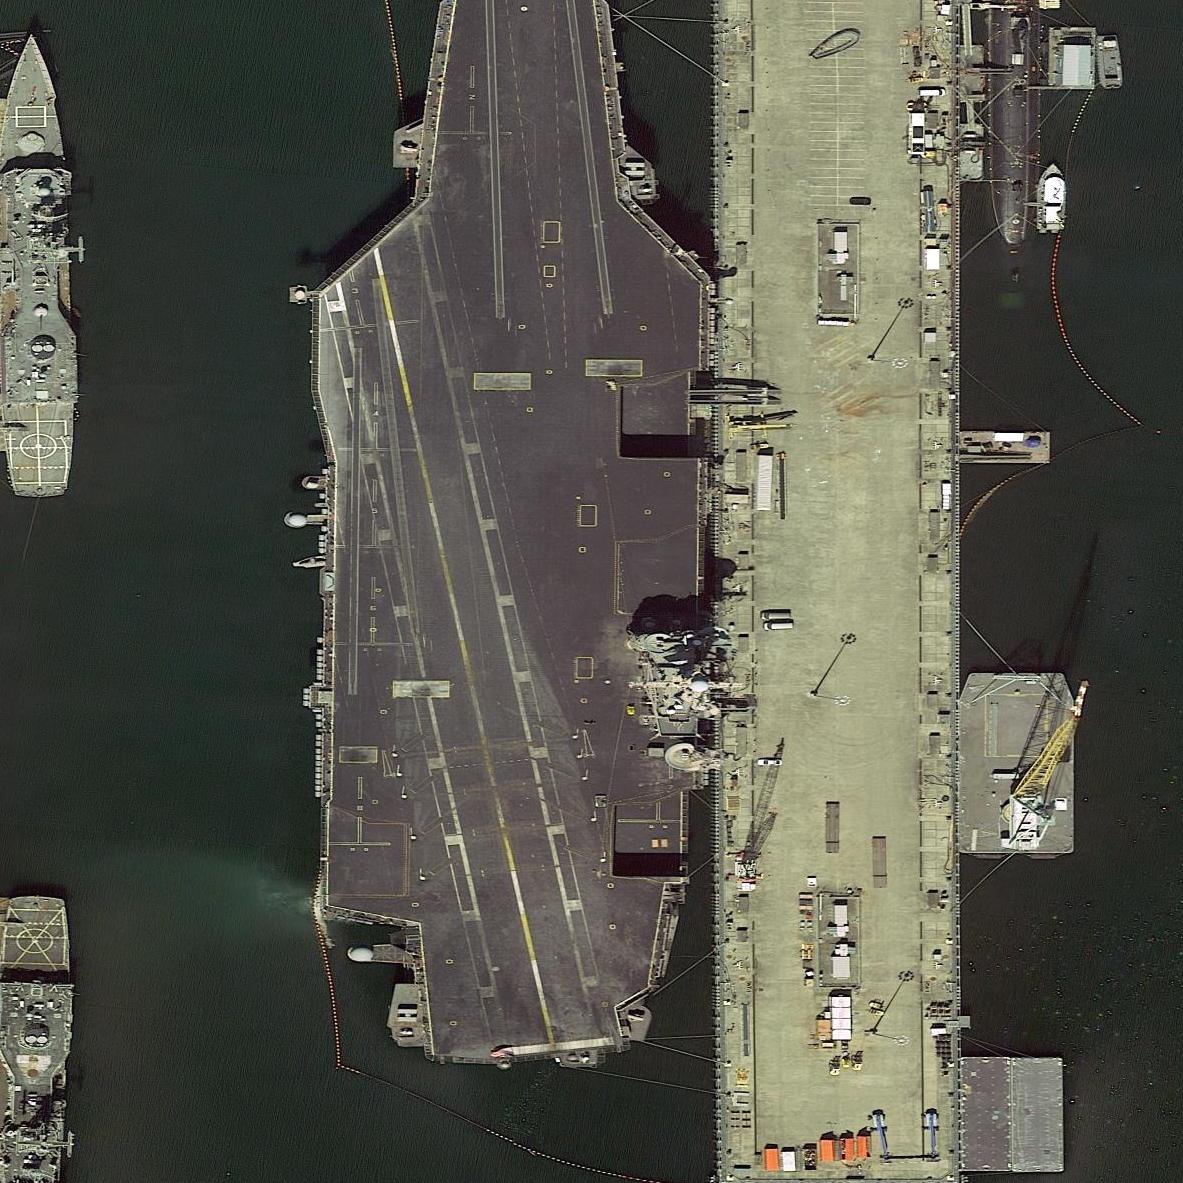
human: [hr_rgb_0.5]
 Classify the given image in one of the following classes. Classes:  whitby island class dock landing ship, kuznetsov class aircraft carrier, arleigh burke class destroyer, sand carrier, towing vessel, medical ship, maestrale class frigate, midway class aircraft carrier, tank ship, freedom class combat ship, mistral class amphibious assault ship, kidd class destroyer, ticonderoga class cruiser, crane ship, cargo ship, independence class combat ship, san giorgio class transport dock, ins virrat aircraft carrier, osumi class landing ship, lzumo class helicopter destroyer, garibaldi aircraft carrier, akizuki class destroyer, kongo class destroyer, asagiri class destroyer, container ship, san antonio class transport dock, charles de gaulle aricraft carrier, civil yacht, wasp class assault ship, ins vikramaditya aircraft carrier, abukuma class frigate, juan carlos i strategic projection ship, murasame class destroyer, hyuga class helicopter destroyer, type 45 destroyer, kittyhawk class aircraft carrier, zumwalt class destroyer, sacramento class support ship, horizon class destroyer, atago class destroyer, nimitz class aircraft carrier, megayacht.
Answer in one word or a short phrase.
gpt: Nimitz class aircraft carrier